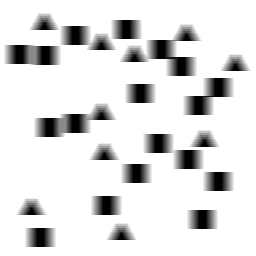
Squares: 18
Triangles: 10
Stars: 0
Total shapes: 28